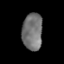
Tissue: lung
Cell type: Epithelial cells
Senescence score: 0.2046
Nuclear area (px): 731
Mean DAPI intensity: 115.513